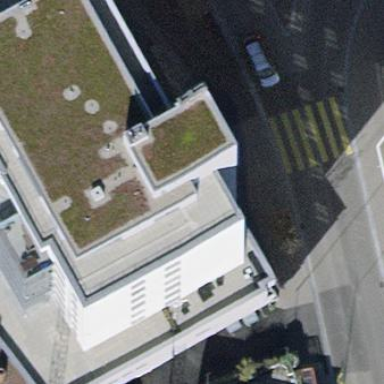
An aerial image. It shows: Building with flat gray roof and light slate gray exterior.